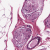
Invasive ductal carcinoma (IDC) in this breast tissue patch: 0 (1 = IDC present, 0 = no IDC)